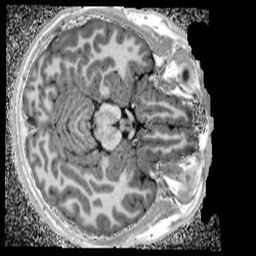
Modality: UNIT1_denoised
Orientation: axial
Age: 12
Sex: male
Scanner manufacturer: siemens
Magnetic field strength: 3 T
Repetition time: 4 s
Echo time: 0.00299 s